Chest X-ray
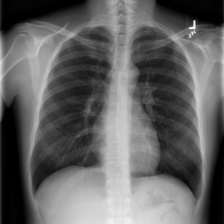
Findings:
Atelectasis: negative
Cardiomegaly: negative
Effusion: negative
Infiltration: negative
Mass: negative
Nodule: negative
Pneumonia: negative
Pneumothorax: negative
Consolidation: negative
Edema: negative
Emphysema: negative
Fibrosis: negative
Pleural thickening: negative
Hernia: negative